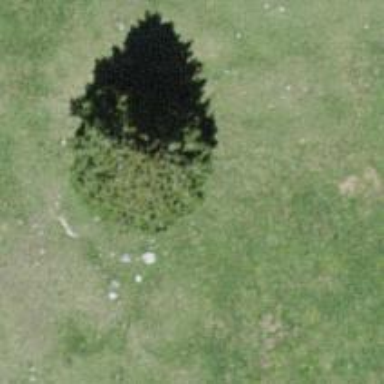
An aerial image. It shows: Needle-leaved tree in its natural environment.